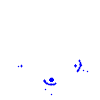
Particle: pion